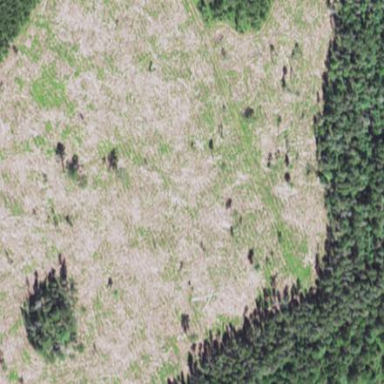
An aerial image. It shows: Clearcut man-made area surrounded by scrub vegetation.